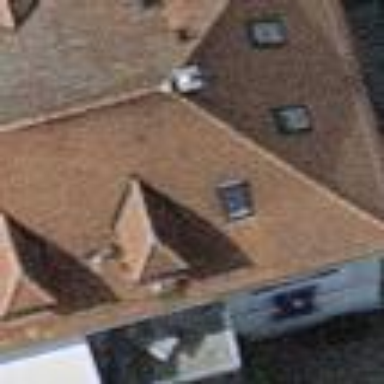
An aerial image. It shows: Hipped roof on apartment building.